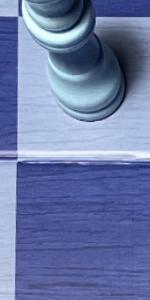
Label: Empty